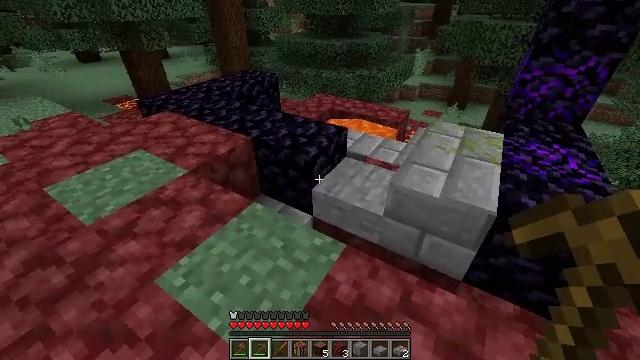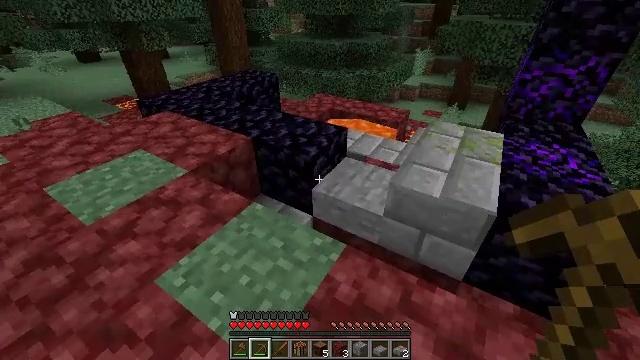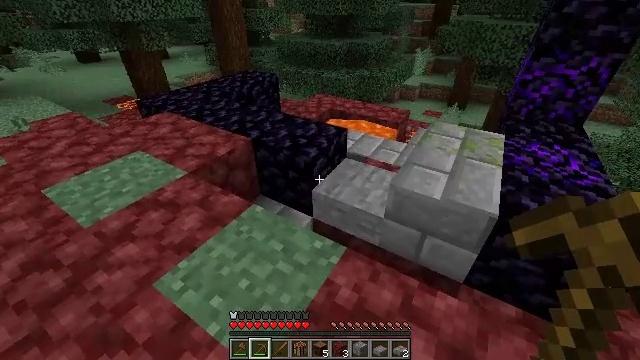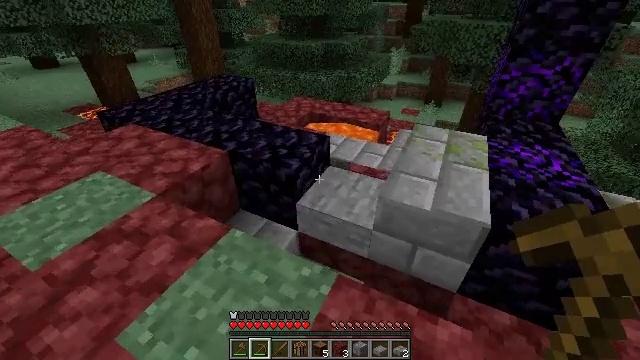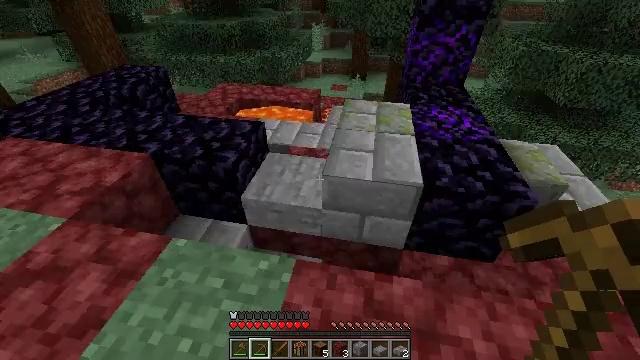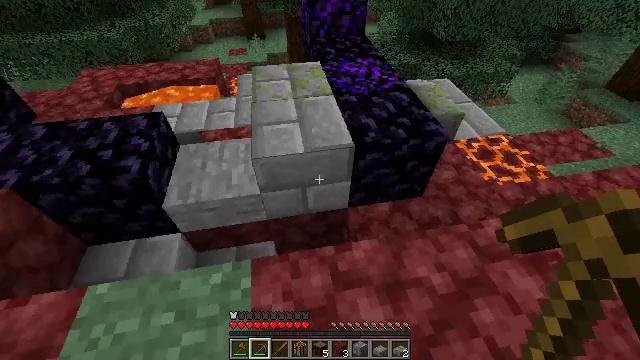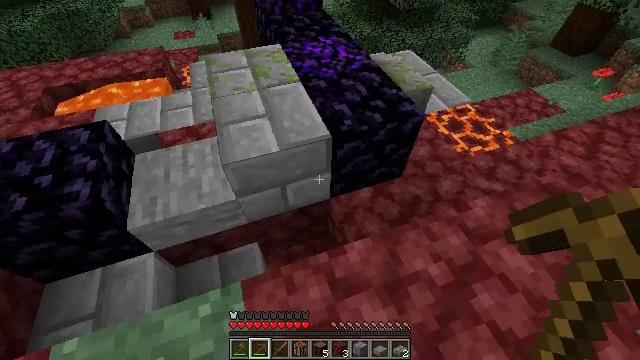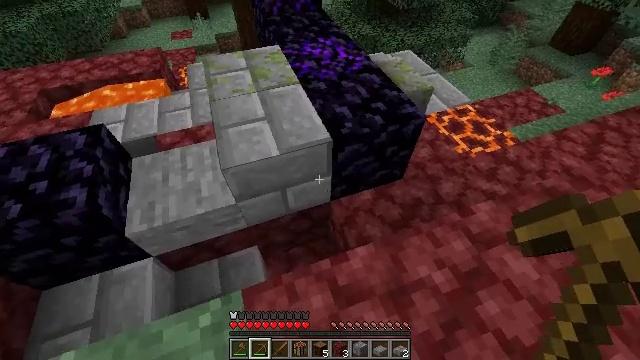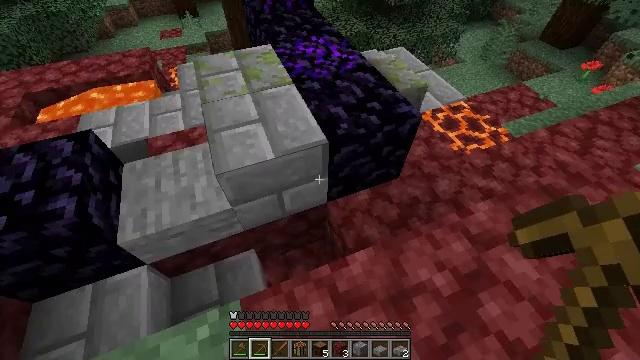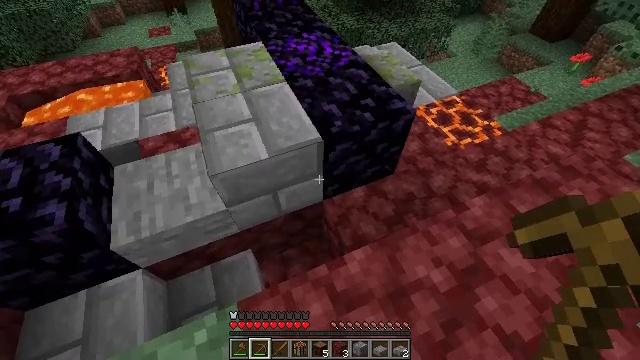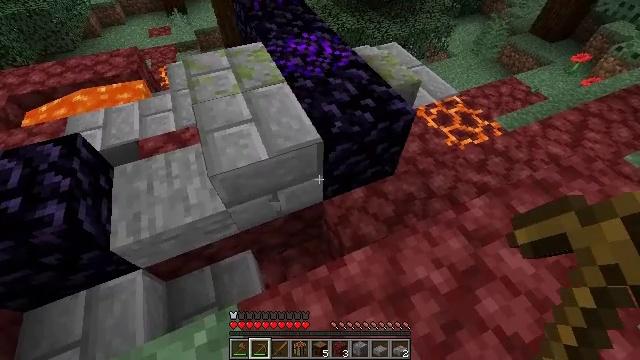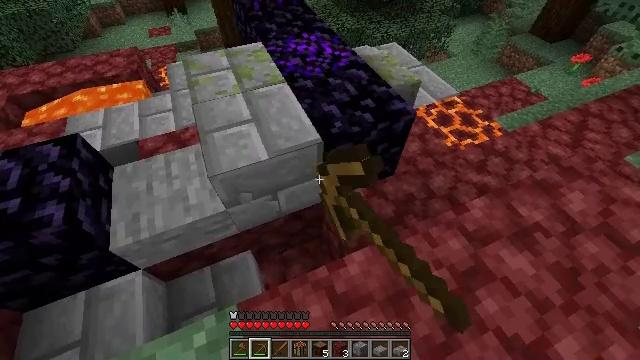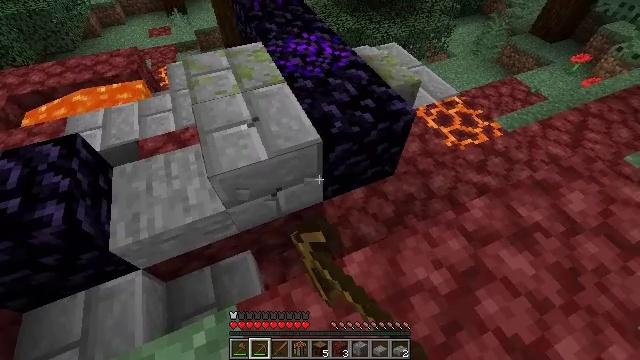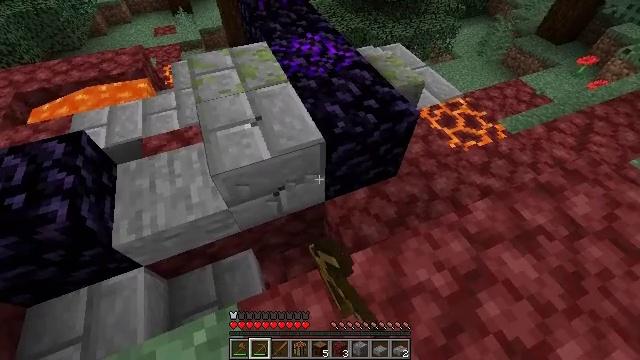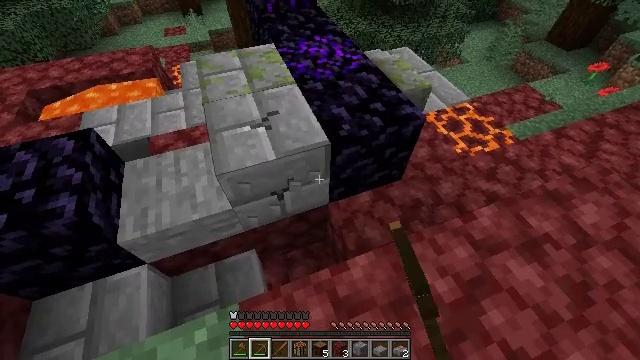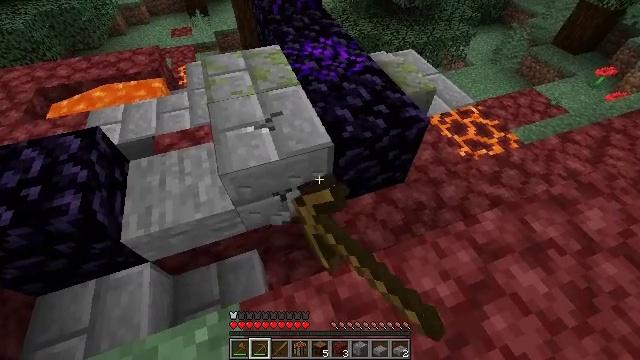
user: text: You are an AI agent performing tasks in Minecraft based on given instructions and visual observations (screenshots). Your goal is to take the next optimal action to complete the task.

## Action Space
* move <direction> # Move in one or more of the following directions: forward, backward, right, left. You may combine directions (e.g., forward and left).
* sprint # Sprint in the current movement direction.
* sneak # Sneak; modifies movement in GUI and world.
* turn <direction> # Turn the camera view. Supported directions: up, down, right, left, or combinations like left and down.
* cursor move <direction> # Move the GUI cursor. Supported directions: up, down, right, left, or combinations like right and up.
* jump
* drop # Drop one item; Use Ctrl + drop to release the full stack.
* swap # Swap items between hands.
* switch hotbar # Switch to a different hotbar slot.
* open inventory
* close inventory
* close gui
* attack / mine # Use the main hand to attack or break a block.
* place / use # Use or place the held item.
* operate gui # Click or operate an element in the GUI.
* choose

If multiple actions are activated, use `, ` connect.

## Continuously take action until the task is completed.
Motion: motion action
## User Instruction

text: Break the stone slab in a structure.
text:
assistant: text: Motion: no_op
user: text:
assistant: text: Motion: move forward
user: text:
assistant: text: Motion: move forward, turn right
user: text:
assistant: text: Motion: move forward, turn right and down
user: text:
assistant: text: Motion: move forward, turn right and down
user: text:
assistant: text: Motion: turn right and down
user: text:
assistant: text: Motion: no_op
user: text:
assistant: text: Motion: turn right
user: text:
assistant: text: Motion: turn right
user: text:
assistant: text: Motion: attack / mine
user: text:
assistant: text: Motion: attack / mine
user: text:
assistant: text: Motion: attack / mine
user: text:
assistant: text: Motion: attack / mine
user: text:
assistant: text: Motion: turn left, attack / mine
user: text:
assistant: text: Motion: turn left, attack / mine
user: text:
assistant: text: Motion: attack / mine
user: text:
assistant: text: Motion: attack / mine
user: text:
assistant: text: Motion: attack / mine
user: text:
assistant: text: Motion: no_op
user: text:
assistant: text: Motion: no_op
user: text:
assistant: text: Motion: turn left and down
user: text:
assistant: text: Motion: move forward and move left, turn left and down
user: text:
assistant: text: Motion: move forward and move left, turn left and down
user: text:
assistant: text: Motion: move forward and move left, turn left and down
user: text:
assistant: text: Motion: move left, turn left and down
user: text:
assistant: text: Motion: move left, turn down
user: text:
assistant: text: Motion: move left
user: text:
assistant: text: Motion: no_op
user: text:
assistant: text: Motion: turn right and up
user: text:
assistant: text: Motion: turn right and up